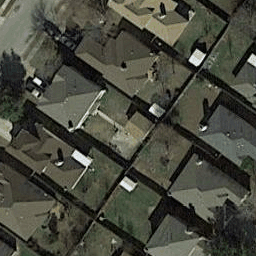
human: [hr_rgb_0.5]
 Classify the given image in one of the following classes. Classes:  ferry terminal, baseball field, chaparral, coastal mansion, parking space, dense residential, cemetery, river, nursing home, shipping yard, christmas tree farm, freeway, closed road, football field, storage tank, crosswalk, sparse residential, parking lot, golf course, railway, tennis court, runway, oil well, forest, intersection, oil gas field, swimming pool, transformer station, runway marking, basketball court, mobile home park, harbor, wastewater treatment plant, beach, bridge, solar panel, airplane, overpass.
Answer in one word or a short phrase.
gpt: dense residential